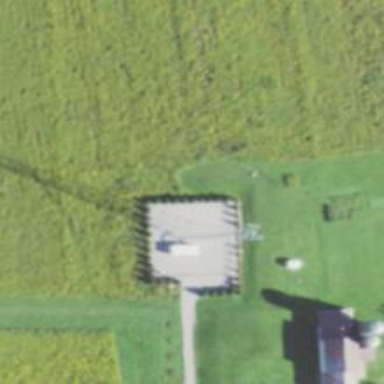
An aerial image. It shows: Communication mast tower.